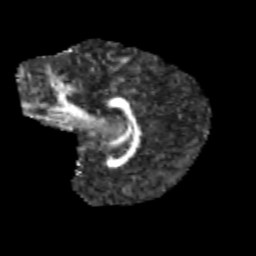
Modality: FA
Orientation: sagittal
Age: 9
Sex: female
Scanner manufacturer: siemens
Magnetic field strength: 3 T
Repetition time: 3.8 s
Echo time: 0.07 s